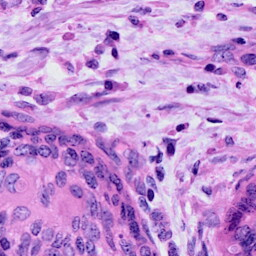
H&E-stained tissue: Cervix